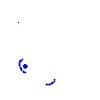
Particle: pion